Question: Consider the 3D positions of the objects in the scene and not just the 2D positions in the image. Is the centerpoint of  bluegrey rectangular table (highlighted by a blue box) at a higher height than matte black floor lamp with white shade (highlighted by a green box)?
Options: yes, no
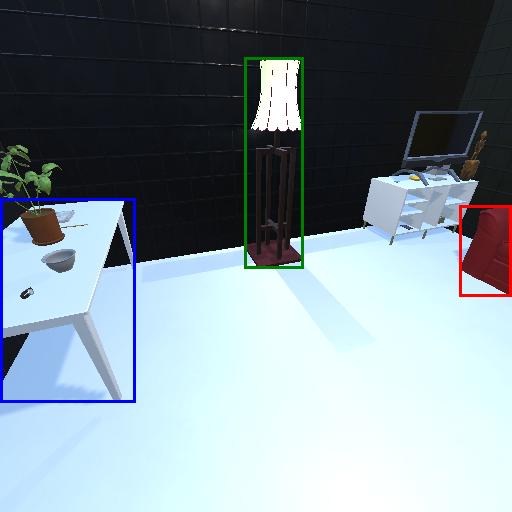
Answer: yes